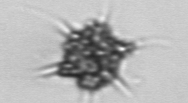
Label: Dictyocha